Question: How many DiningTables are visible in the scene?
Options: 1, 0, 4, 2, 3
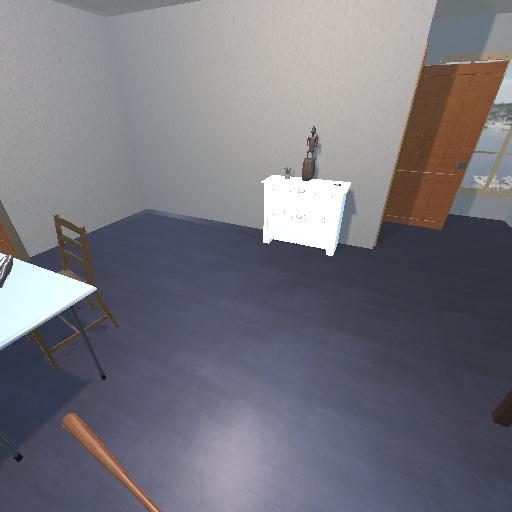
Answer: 1